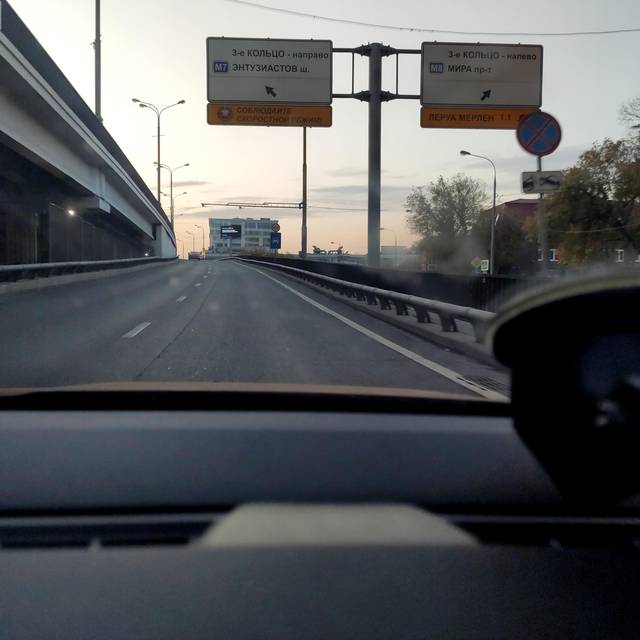
Region: Russia
Coordinates: 55.781, 37.67